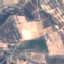
Land use / land cover class: PermanentCrop